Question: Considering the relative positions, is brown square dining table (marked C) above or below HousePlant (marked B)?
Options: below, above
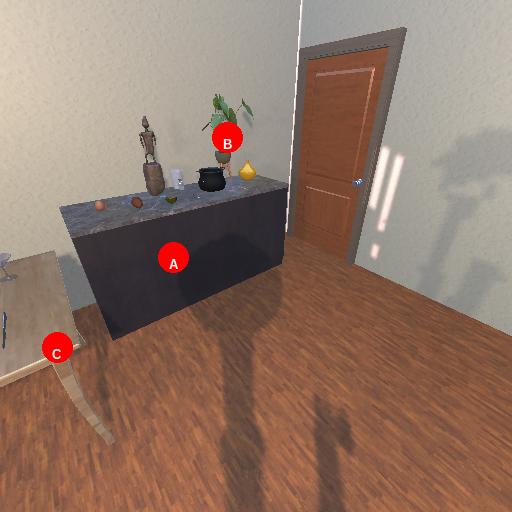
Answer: below